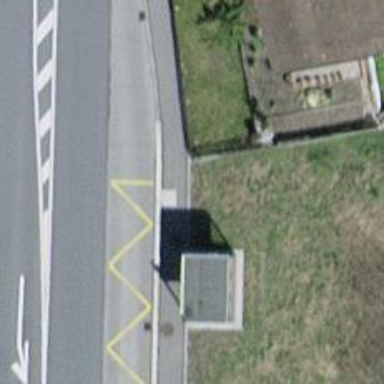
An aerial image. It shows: Bus stop with sheltered platform for public transport.